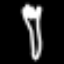
Label: fork